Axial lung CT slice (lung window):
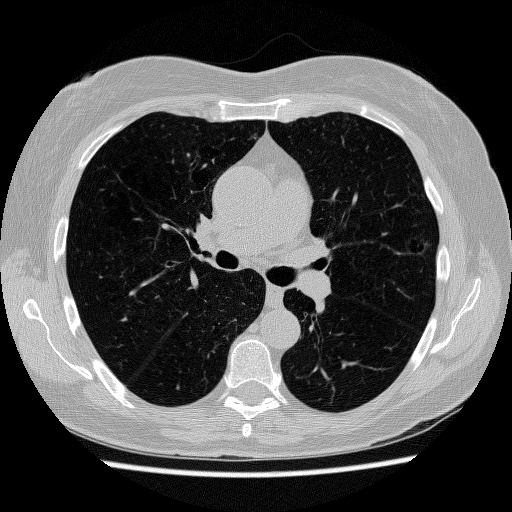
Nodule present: no